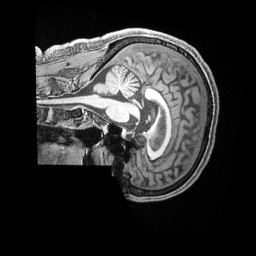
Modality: T1w
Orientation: sagittal
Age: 68
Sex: male
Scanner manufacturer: siemens
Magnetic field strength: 3 T
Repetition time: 2.5 s
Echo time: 0.00222 s